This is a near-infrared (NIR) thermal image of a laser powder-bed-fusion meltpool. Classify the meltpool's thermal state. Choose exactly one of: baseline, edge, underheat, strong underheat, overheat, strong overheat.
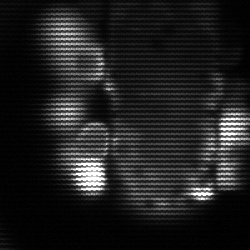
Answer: strong underheat